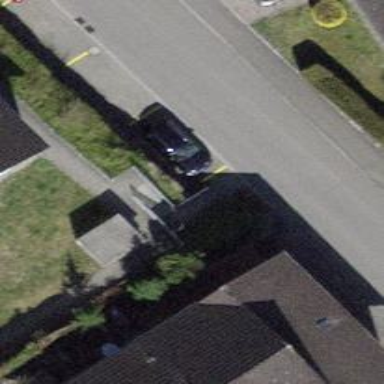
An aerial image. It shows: Road with steps.